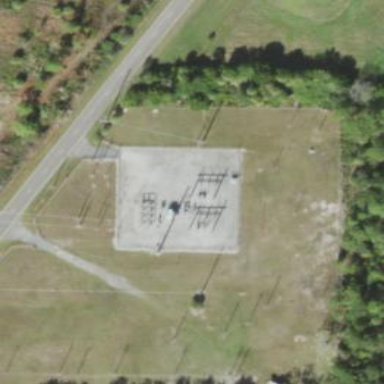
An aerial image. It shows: Distribution level power substation.